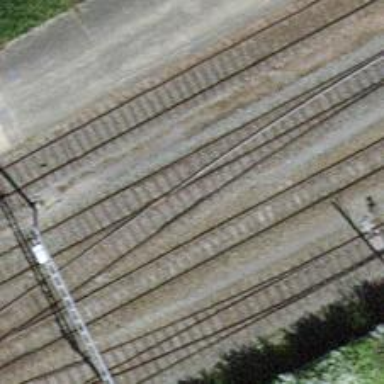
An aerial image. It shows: Rail siding with electrified tracks using contact line.